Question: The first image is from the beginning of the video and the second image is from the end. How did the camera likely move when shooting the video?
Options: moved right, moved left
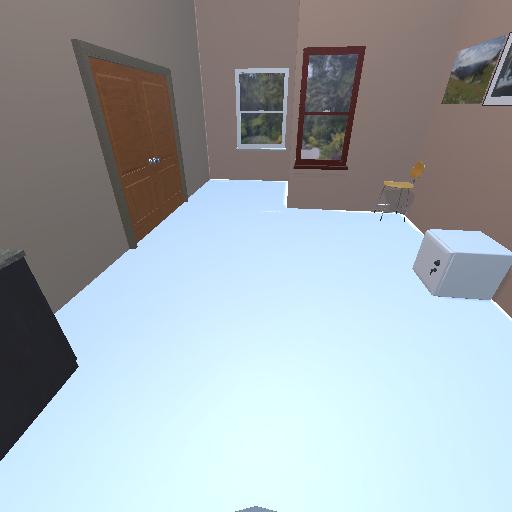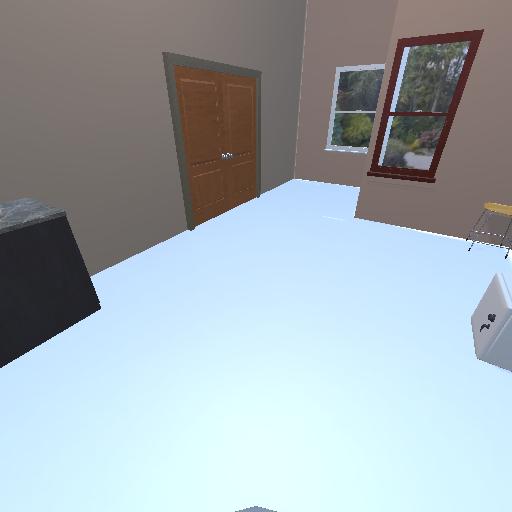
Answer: moved right